Question: I have this image that describes what i need, i've tried several things, like
'''
vertical-align: middle;
text-align: center;
'''
I'd like to have the images in theirs original size but centerd, and keep their proporcions.

'''
.imgBanner1
{
max-width: 400px;
max-height: 233px;
}
.imgBanner2 {
max-width: 400px;
max-height: 233px;
}
.imgBanner2:hover {
opacity: 0.8;
cursor: pointer;
}
.imgBanner3 {
width: 190px;
height: 233px;
}
.imgBanner4 {
position: relative;
z-index: -1;
width: 250px;
height: 224px;
margin-top: -4px;
}
.imgBanner5 {
width: 250px;
height: 224px;
margin-top: -4px;
}
.imgBanner6 {
width: 295px;
height: 224px;
margin-top: -4px;
}
.imgBanner7 {
width: 195px;
height: 224px;
margin-top: -4px;
}
'''
I load images using this:
'''
function buildBanner(json) {
var images = "";
//total of images in the json object
var totalImages = 0;
totalImages = json.length;
for (var i = 0; i < totalImages; i++) {
images += "<div class='imgBanner" + (i+1) + "' style='overflow: hidden; display:inline-block; text-align: center;'><img src='" + json[i].img + "' /></div>";
}
$("div#receiveBanner").append("<div id='bannerBuilt' style='width: 992px; height: 459px; overflow: hidden'></div>");
$("div#bannerBuilt").hide().append(images).fadeIn("slow");
};
'''
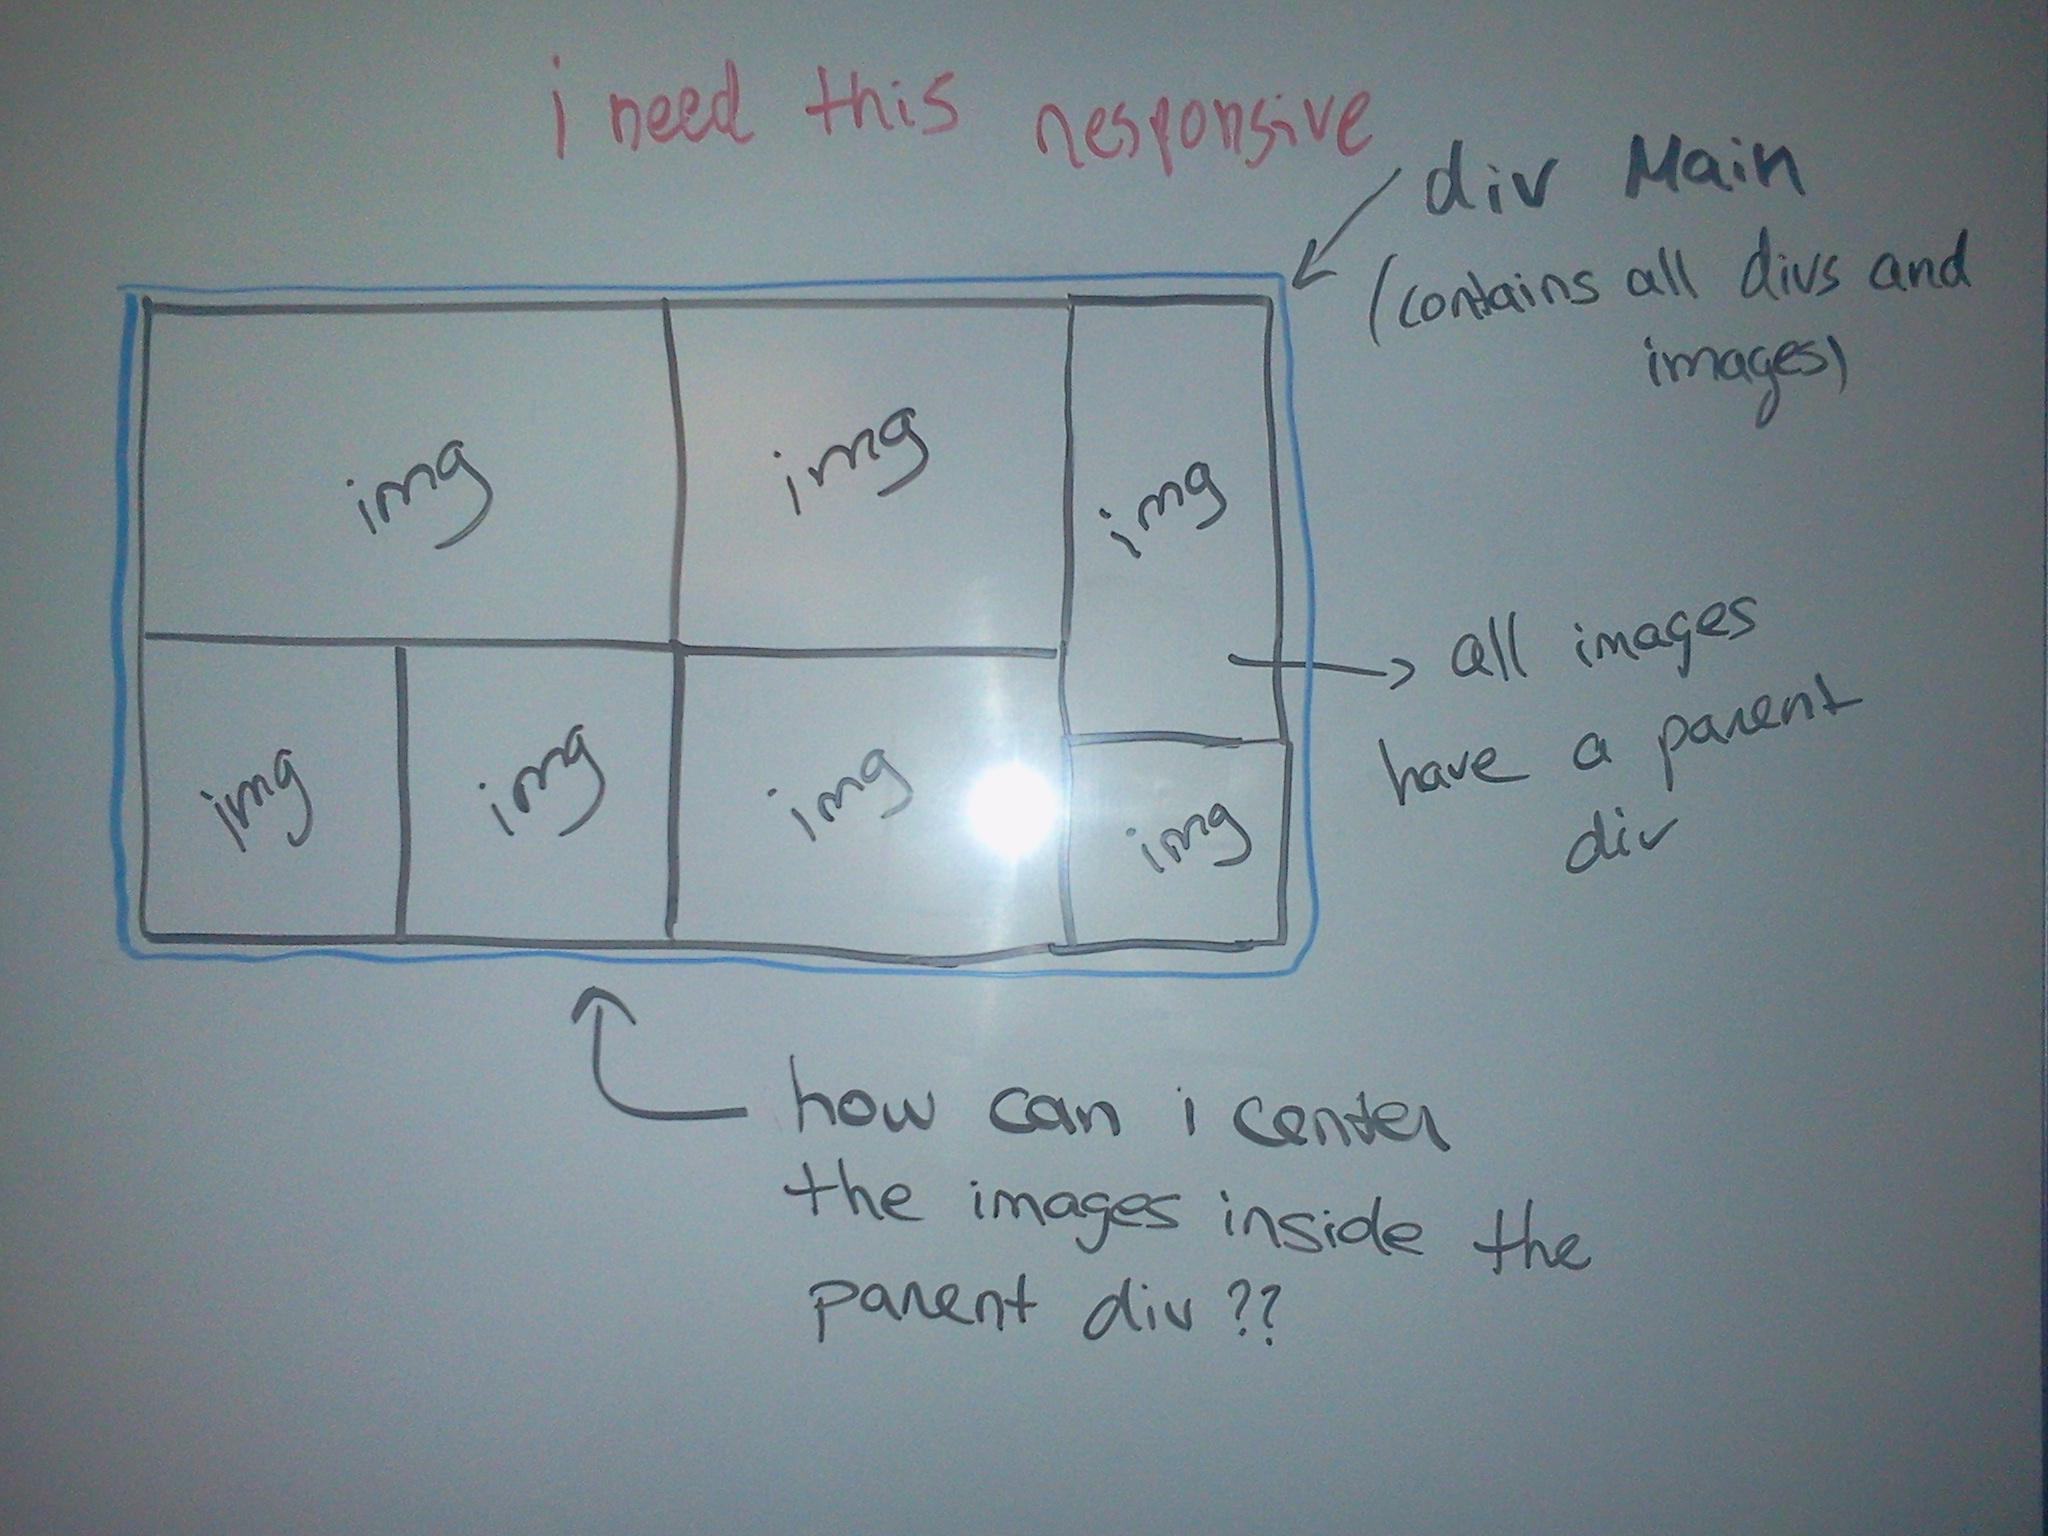
Answer: Instead of using the image tag, you can use the div as the container and use the background-image property to set the image's url.
You can then use background-size and background-position:
'''
.imgBanner{
background-size: contain;
background-position: center;
}
'''
To set the url, you need to change the code to:
'''
images += "<div class='imgBanner imgBanner" + (i+1) + "' style='overflow: hidden; display:inline-block; text-align: center; background-image: url('" + json[i].img + ");'></div>";
'''
By the way, as you will be using "imgBanner" class for all of them, you can move all of the inline code to css. It easier to maintain.
css:
'''
.imgBanner{
background-size: contain;
background-position: center;
overflow: hidden;
display:inline-block;
text-align: center;
}
'''
The code will now look like this:
'''
images += "<div class='imgBanner imgBanner" + (i+1) + "' style='background-image: url('" + json[i].img + ");'></div>";
'''